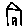
Label: house